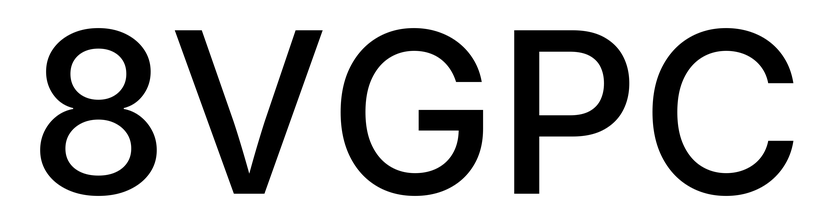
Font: Inter_Medium